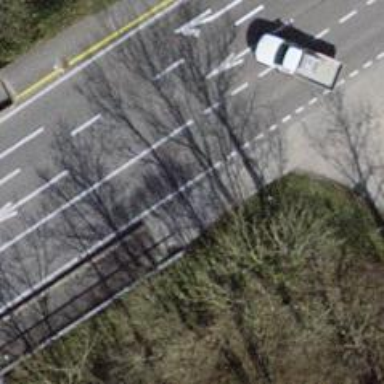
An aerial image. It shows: Primary highway bridge with asphalt surface and cycle track.